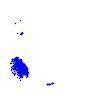
Particle: electron